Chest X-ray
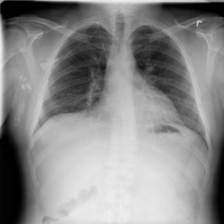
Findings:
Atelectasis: negative
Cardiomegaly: negative
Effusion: negative
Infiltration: negative
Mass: negative
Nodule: negative
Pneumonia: negative
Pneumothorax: negative
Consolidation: negative
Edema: negative
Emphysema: negative
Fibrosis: negative
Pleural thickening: negative
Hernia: negative